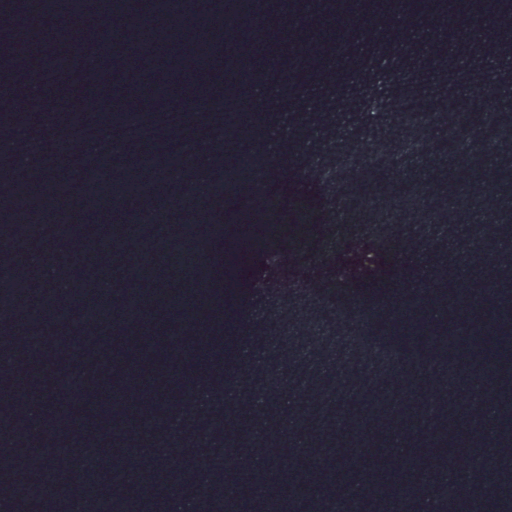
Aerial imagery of bar in New York named East Clump containing only open water